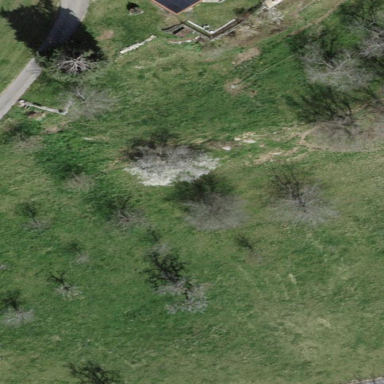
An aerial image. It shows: Orchard.